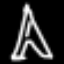
Label: The Eiffel Tower